Question: I have this component that is called in my main file, this component displays all the data, the data returns an array
'''
import React, { Component } from 'react';
import {
IonRow,
IonCol
} from '@ionic/react';
import data from '../data/data.json';
const BookList: React.FC = () => {
return(
data.data.map((context) => {
<IonRow>
<IonCol size="9">
<p>{context.name}</p>
</IonCol>
<IonCol size="3">
<p>{context.payload}</p>
</IonCol>
</IonRow>
})
);
};
export default BookList;
'''
And the error is like:

somewhere in declaring booklist. Im new to react so its kinda bit hard to understand what the main problem is, I tried to search for any solutions but cant find definite and clear solution that I understand.
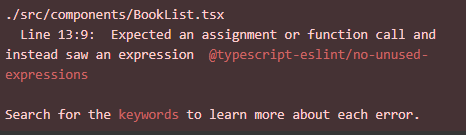
Answer: Your code was returning an array of elements, see this
'Type '() => JSX.Element[]' is not assignable to type 'FC<{}>'', all you need is to return a single element using '<div>' or react fragment i.e. <> </>
Try this:
'''
const BookList: React.FC = () => (
<>
{data.data.map(({ name, payload }) => (
<IonRow>
<IonCol size="9">
<p>{name}</p>
</IonCol>
<IonCol size="3">
<p>{payload}</p>
</IonCol>
</IonRow>
))}
</>
);
'''